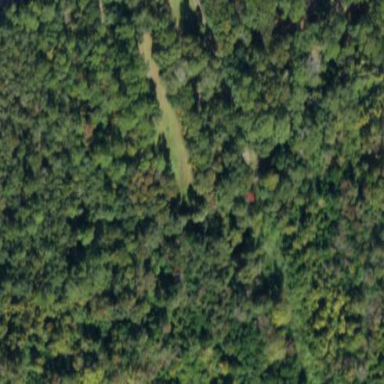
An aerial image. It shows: Mixed leaf woodland.